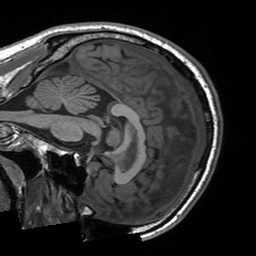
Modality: T1w
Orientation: sagittal
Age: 47
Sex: male
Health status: healthy
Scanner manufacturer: siemens
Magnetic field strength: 3 T
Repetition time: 2 s
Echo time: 0.00203 s